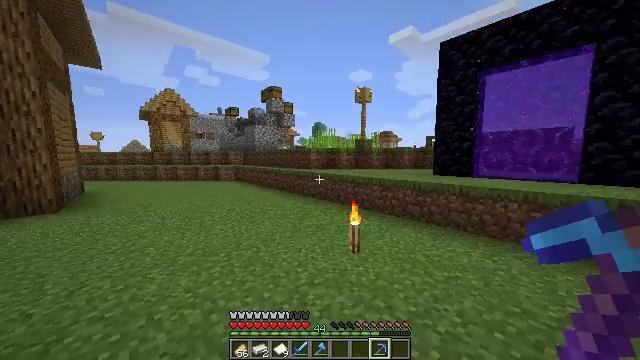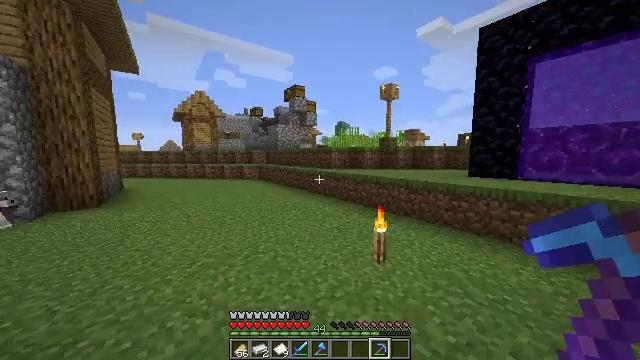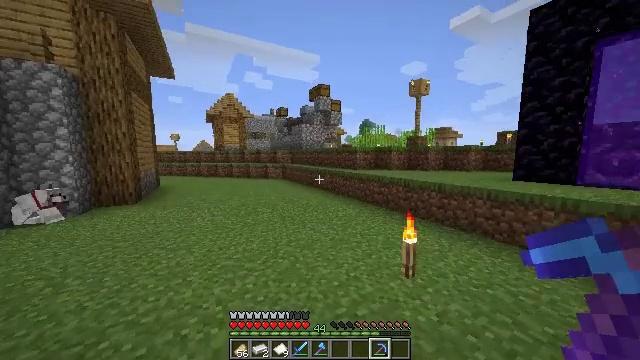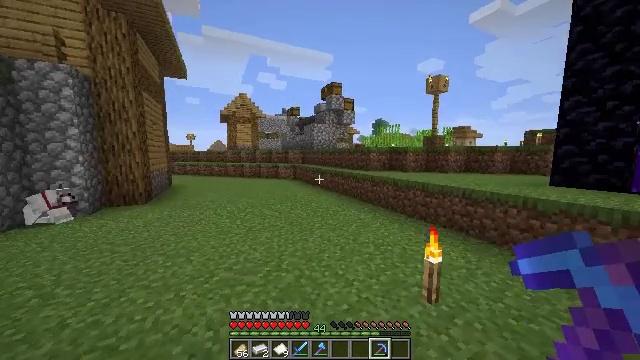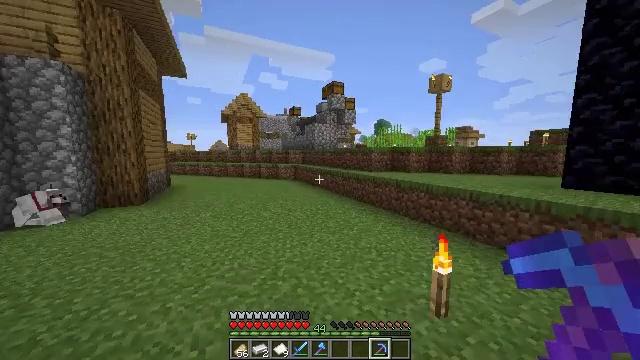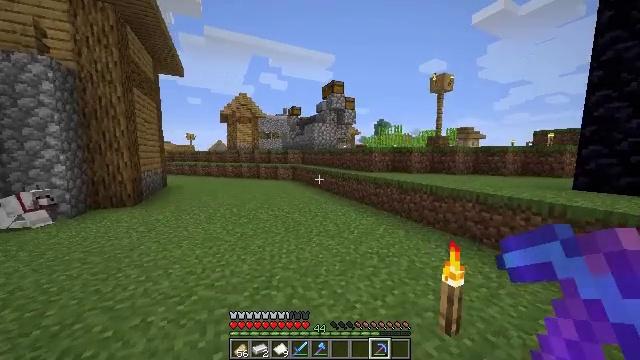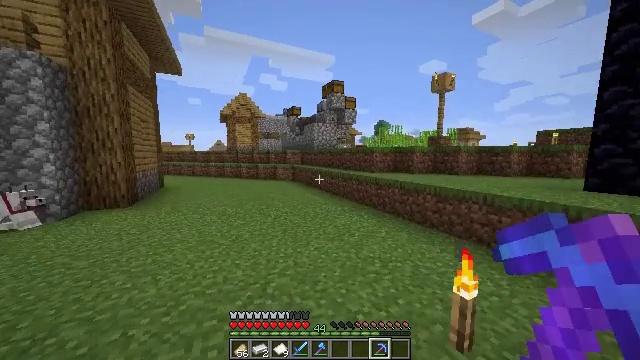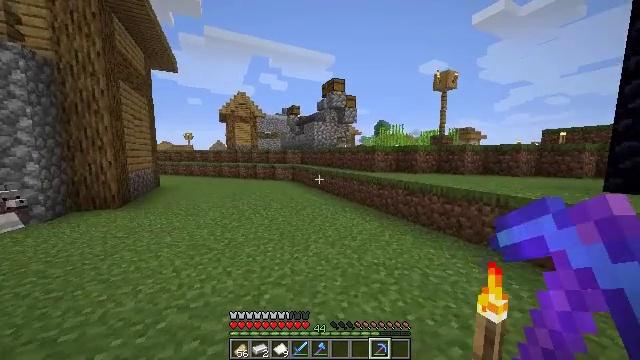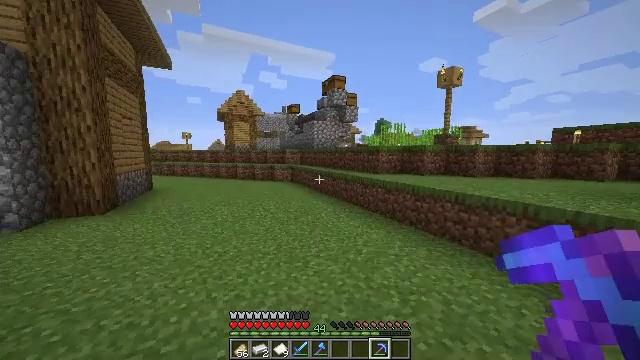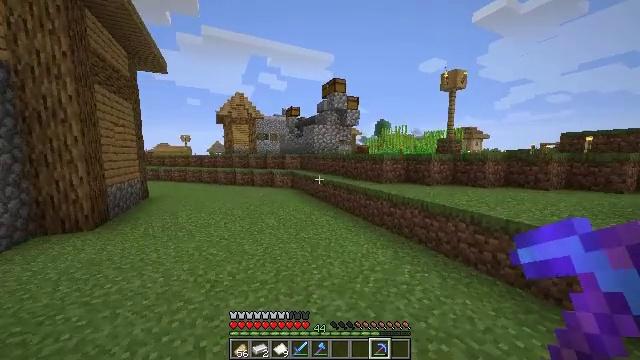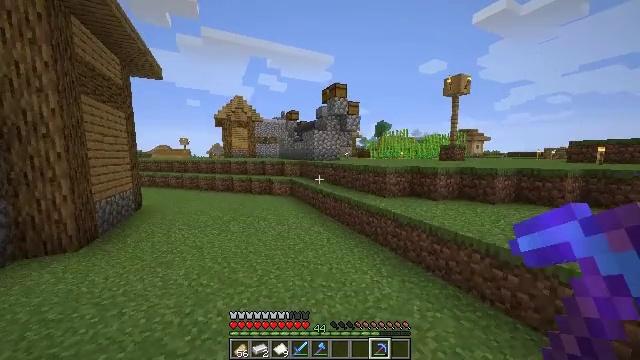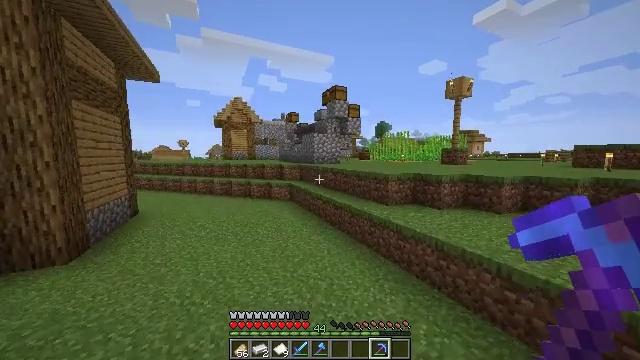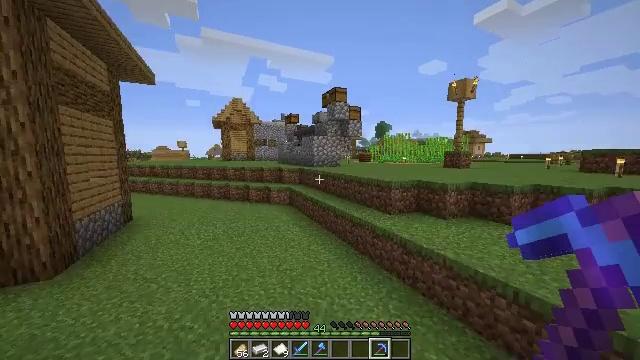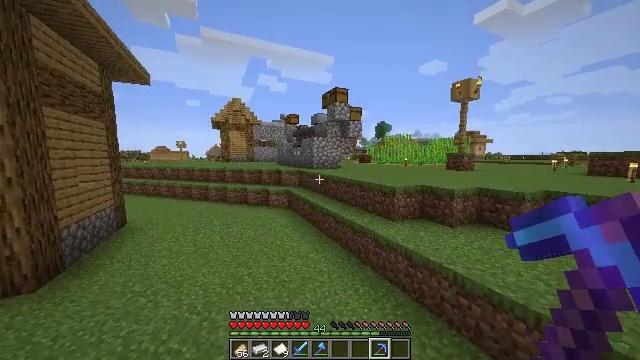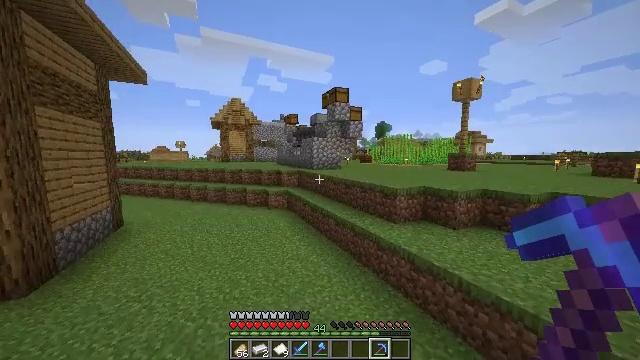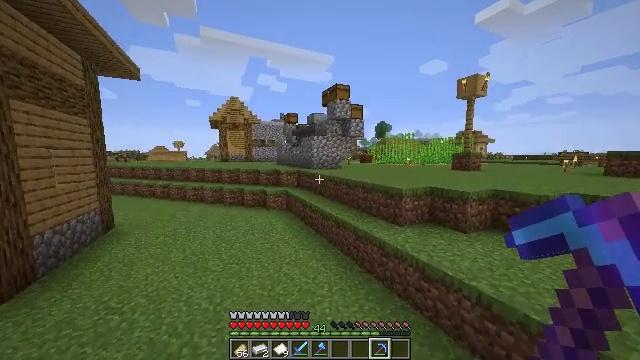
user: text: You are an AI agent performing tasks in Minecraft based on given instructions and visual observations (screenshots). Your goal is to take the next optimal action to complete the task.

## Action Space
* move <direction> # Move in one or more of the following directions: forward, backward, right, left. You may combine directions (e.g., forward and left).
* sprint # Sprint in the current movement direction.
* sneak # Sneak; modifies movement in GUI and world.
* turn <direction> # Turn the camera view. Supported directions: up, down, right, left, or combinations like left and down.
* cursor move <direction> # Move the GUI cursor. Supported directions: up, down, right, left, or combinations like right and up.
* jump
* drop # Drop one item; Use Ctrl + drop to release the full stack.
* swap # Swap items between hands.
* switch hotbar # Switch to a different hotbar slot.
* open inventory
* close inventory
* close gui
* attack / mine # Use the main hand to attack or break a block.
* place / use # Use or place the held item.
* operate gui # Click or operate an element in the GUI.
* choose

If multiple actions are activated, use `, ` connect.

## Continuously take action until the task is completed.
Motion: motion action
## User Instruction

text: Harvest grass block to clear the area.
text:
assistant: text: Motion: move forward, sprint, turn left
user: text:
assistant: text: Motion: move forward, sprint, turn left
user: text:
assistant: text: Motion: move forward, turn left
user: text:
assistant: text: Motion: move forward
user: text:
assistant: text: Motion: move forward
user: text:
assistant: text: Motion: move forward
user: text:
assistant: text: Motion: move forward
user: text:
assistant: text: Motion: move forward
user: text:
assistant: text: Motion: move forward, jump
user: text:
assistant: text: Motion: move forward, jump
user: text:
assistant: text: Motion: move forward, jump
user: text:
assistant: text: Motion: move forward, jump
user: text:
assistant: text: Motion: move forward, jump
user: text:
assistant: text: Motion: move forward, jump
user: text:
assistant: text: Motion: move forward, jump
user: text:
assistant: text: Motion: move forward, jump
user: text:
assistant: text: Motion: move forward, jump
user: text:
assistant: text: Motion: move forward, jump
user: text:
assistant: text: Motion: move forward, jump
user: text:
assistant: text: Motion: move forward, turn right, jump
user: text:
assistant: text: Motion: move forward, sprint, jump
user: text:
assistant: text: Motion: move forward, sprint, jump
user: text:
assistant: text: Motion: move forward, sprint, jump
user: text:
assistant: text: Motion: move forward, sprint, turn right, jump
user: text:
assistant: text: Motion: move forward, turn right and down, jump
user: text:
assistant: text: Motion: move forward, turn right and down, jump
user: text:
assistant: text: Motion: move forward, jump
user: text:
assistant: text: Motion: move forward, jump
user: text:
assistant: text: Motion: move forward, jump
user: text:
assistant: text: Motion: move forward, jump